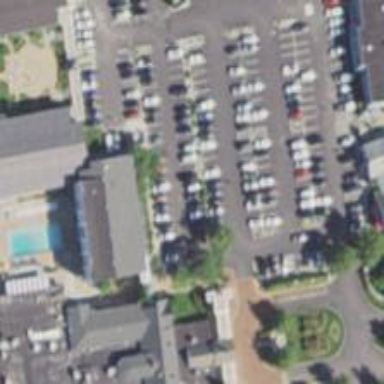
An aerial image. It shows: Parking space.